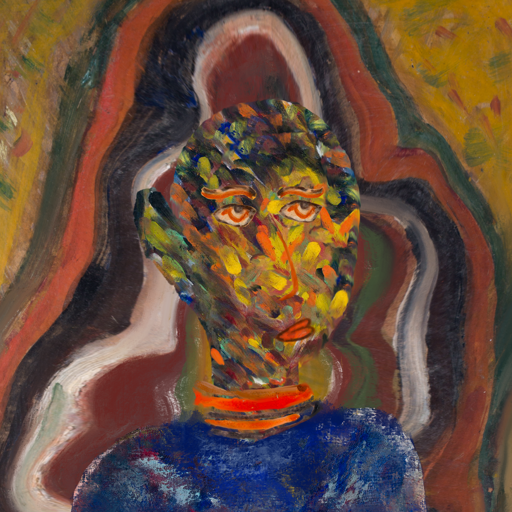
Background: AfterRaid, Head And Neck Side: An_Impression, Face Side: Experience, Bust: Irani, Hair Side: Blank, Head Accessory: Blank, Second Necklace: Blank, Necklace: Experience, Baby: Blank